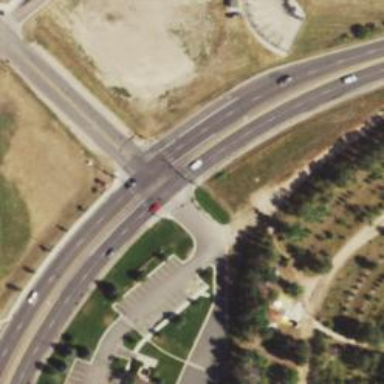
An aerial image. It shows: Crossing on the footway with zebra markings.